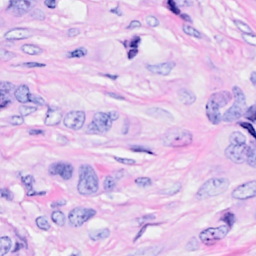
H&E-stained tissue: Breast